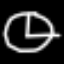
Label: clock